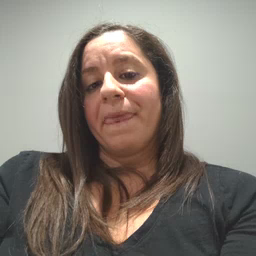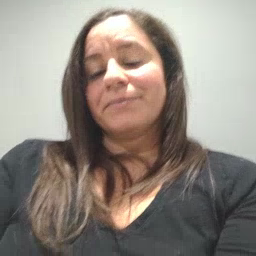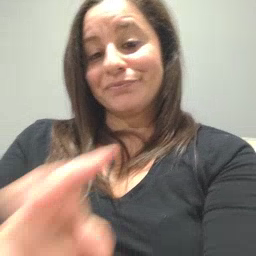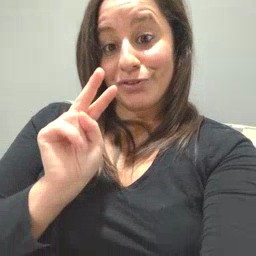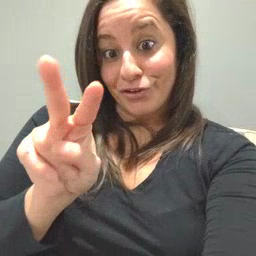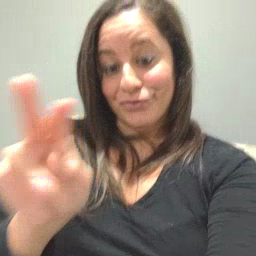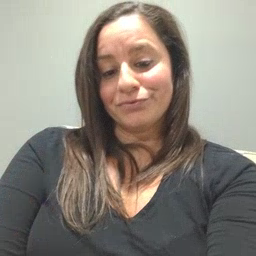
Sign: look